Aerial crown-view tile of a tropical tree (Barro Colorado Island, Panama), acquired 20250124:
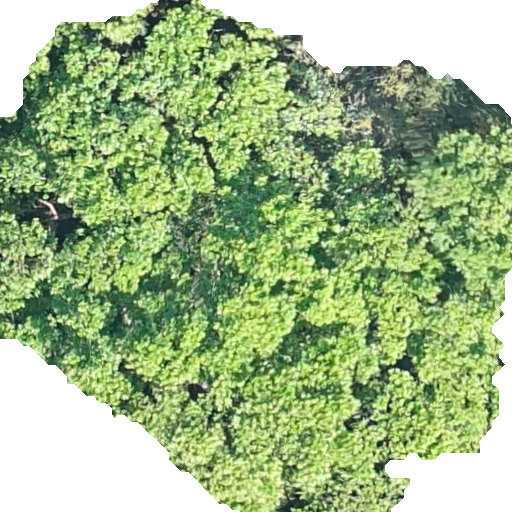
Species: Anacardium excelsum
GBIF accepted scientific name: Anacardium excelsum
Crown area: 317.89 m²